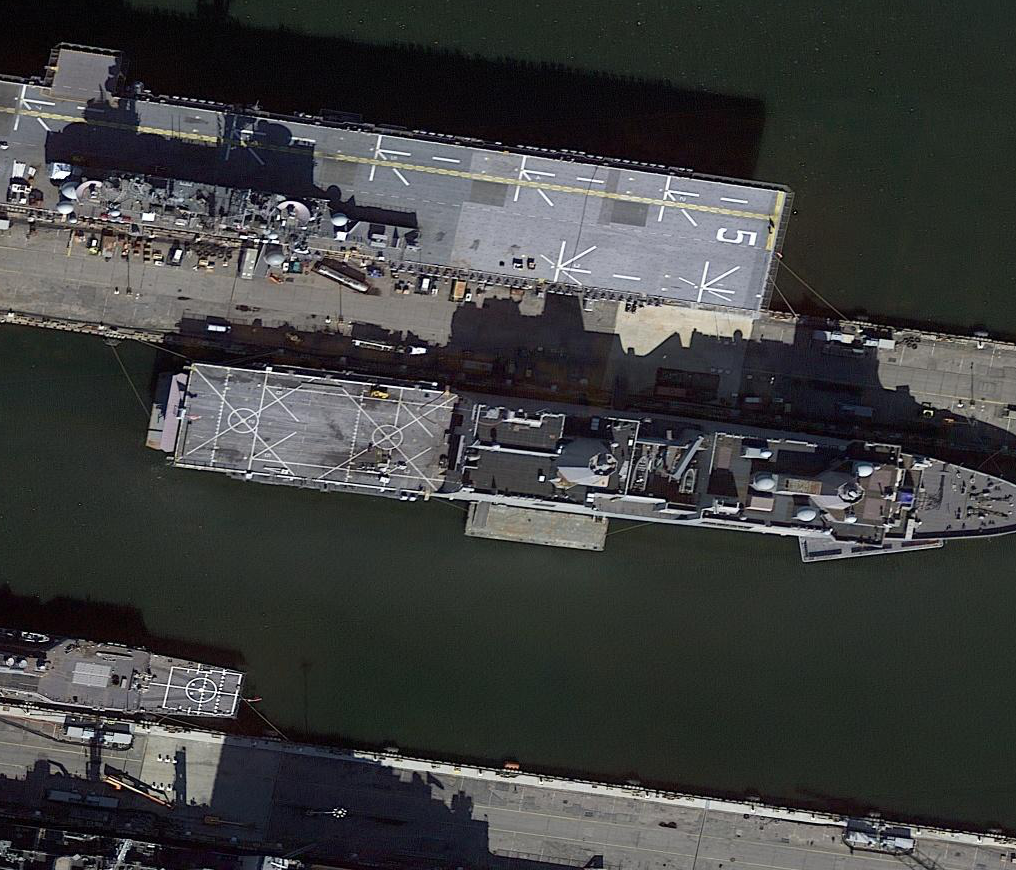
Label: combat